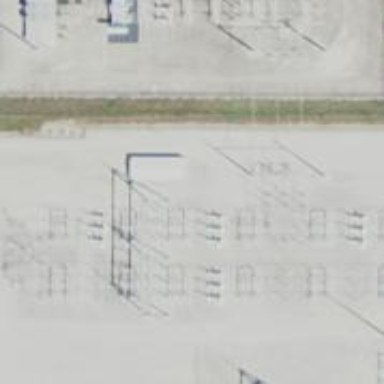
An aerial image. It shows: Switch for power supply.